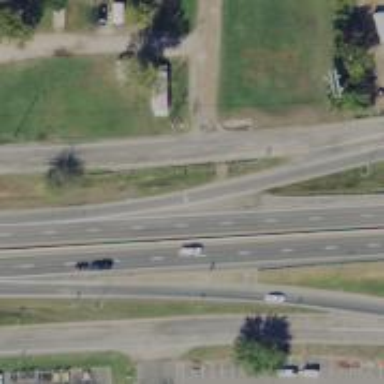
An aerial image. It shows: Trunk link highway.